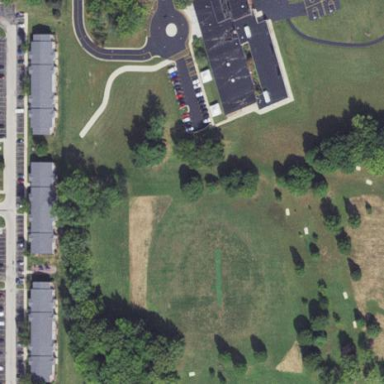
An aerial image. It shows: Grass pitch designated for cricket.